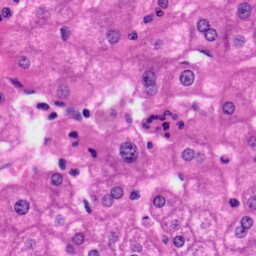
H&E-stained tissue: Liver